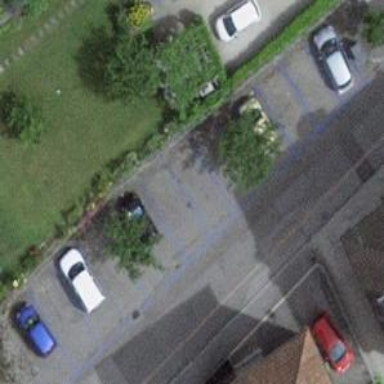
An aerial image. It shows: Parking available on the street side.